Field crop: maize
Growth stage: 2
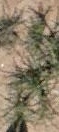
Species: salsola